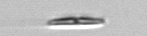
Label: pennate